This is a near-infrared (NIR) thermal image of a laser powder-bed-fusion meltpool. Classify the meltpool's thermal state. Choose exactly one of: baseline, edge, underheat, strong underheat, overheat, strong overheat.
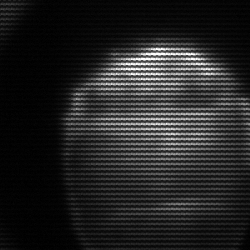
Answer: edge